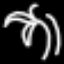
Label: palm tree